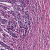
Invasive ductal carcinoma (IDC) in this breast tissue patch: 1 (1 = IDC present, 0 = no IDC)